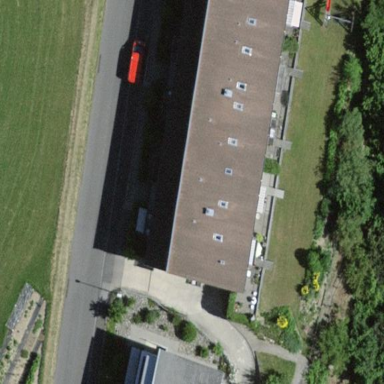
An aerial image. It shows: Residential building.